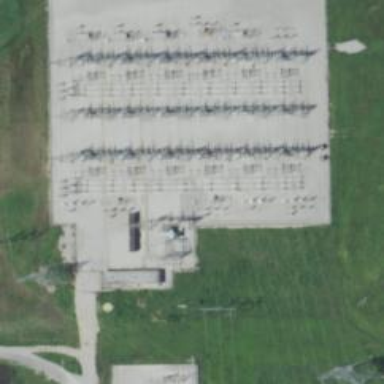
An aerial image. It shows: Switch for power supply.